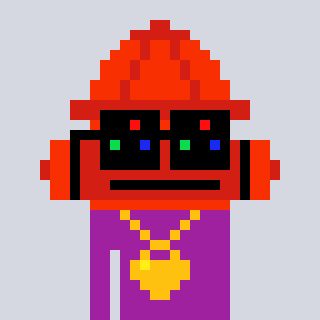
a pixel art character with square black sunglasses, a fire hydrant-shaped head and a magenta-colored body on a cool background